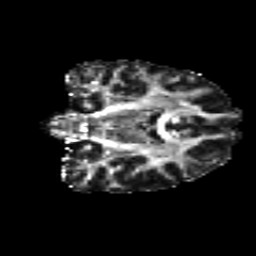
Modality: FA
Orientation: coronal
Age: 33
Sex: female
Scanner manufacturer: siemens
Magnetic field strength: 3 T
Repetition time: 8.8 s
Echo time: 0.085 s